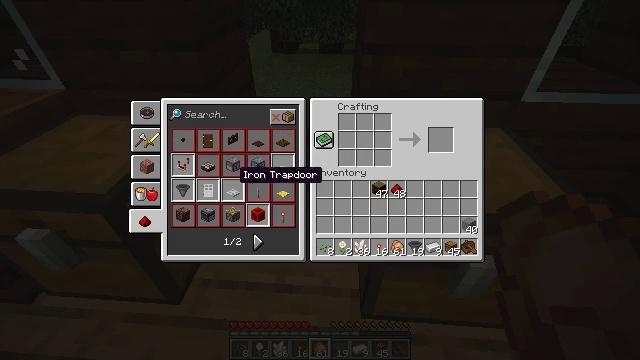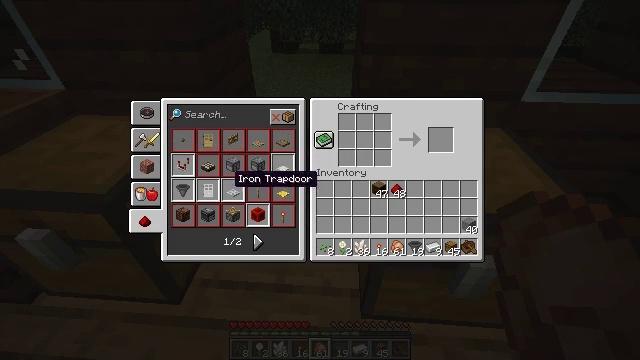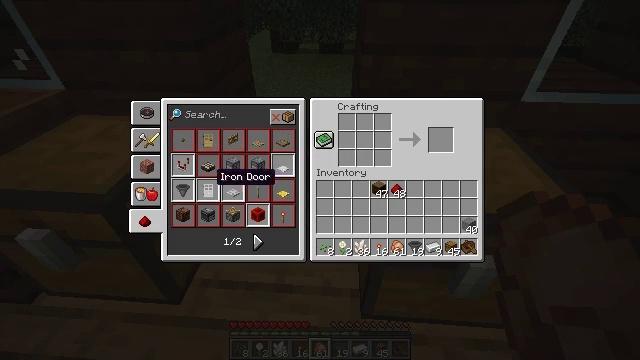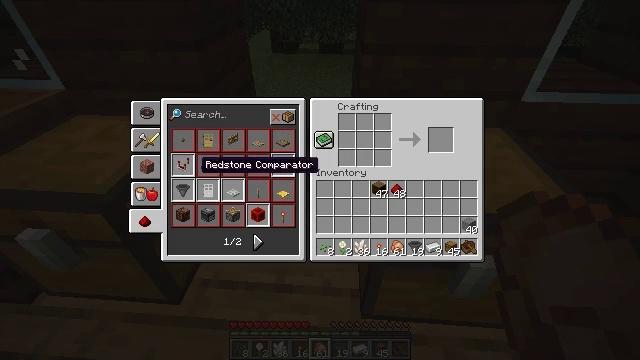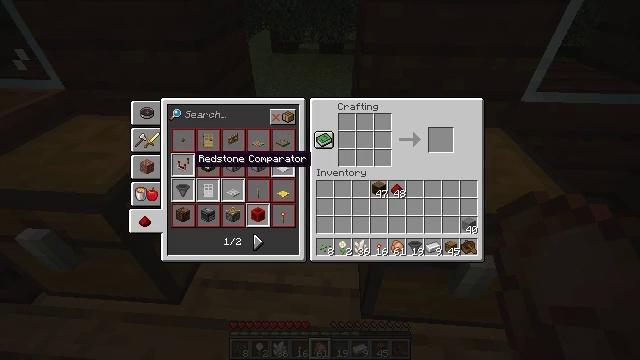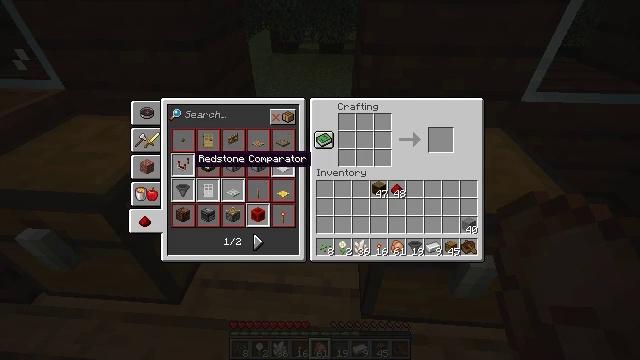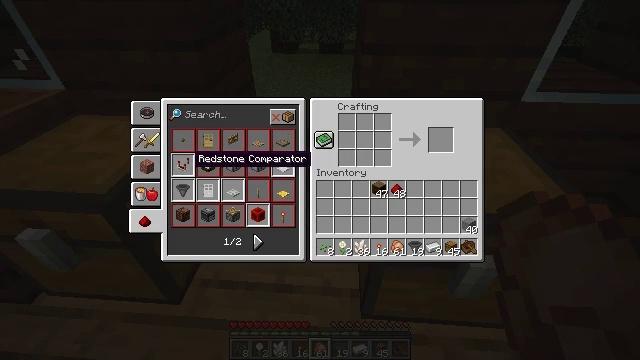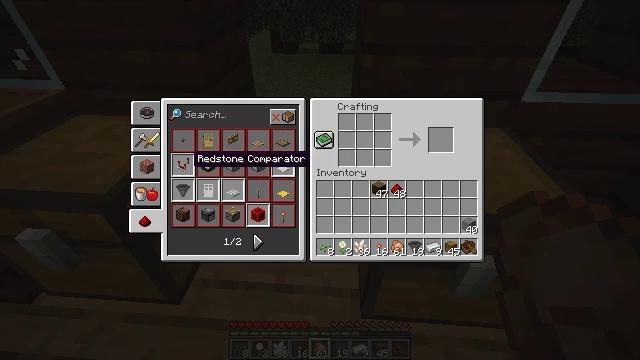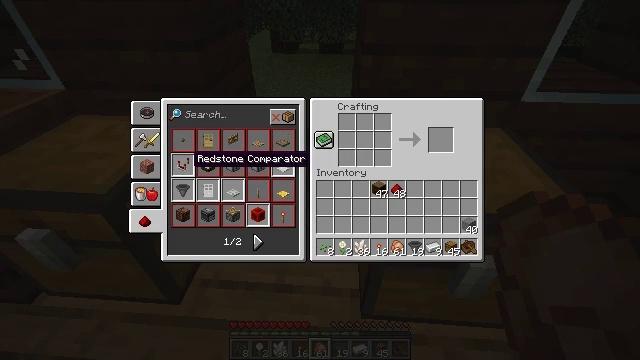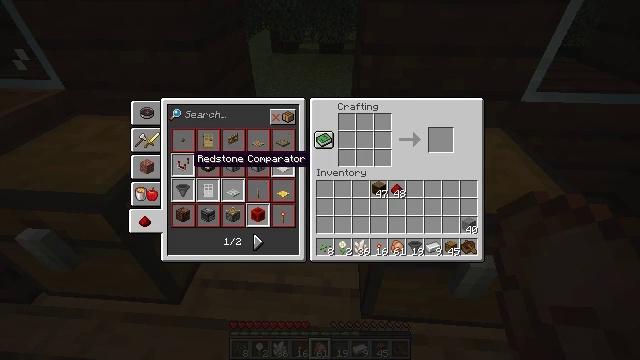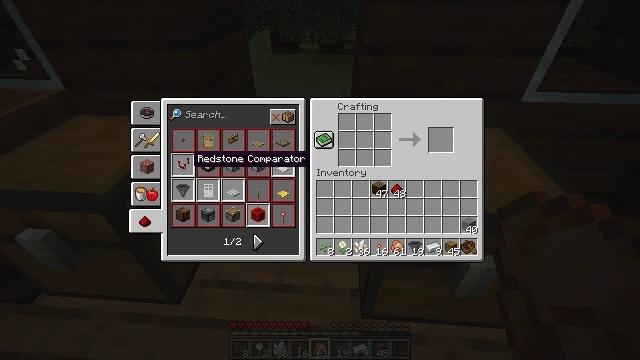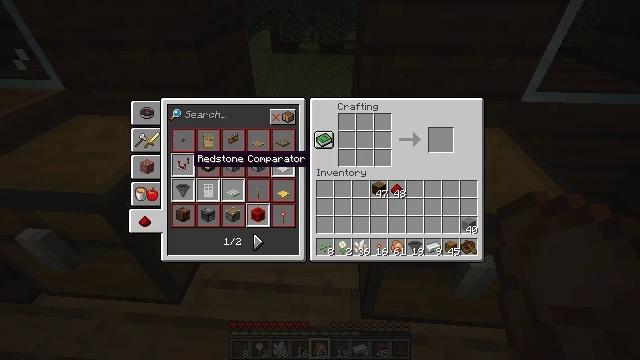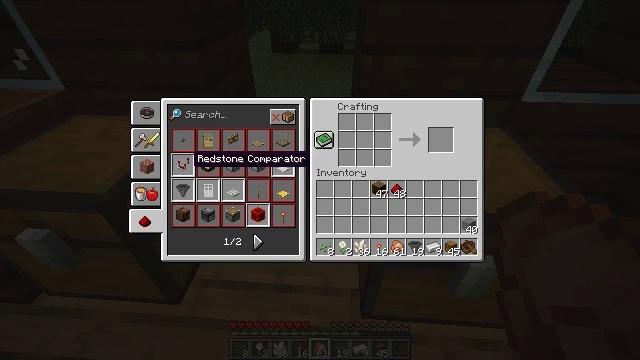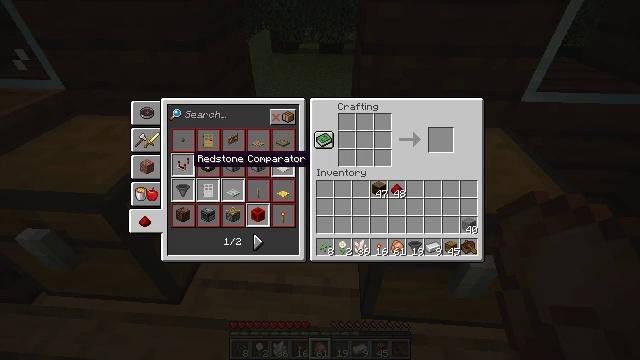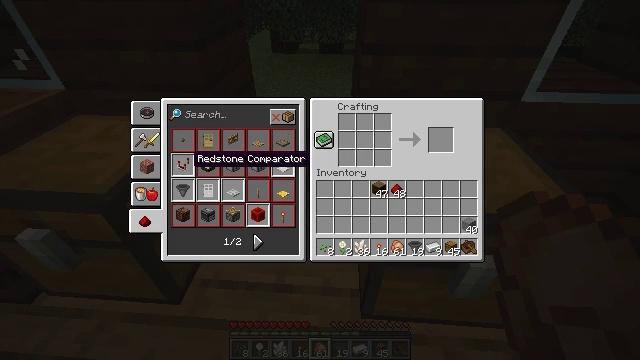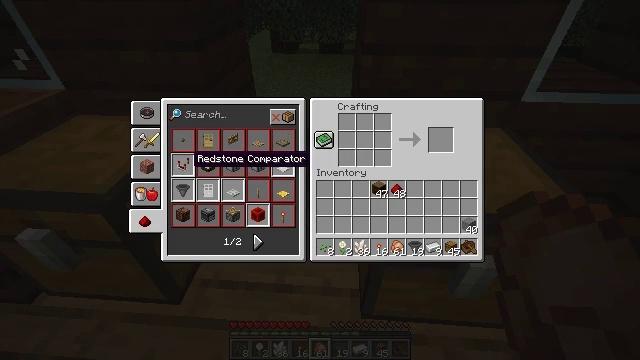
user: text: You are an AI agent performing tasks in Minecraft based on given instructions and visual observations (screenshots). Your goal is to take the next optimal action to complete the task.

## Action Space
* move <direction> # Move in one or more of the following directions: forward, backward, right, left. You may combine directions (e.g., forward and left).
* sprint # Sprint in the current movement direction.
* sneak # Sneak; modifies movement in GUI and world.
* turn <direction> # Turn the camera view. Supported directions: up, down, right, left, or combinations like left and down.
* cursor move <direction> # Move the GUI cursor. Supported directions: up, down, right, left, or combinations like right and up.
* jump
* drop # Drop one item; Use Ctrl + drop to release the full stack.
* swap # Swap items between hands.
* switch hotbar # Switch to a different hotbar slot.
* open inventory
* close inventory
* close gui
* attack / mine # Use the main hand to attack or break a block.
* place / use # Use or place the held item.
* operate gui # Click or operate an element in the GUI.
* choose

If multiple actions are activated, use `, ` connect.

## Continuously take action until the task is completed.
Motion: motion action
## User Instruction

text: Combine redstone torches, stone, and nether quartz to make a comparator.
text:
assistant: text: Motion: no_op
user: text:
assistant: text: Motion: cursor move left
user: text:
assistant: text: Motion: cursor move left and up
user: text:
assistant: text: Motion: cursor move left
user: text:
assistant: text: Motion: no_op
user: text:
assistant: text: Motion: no_op
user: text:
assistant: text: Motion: no_op
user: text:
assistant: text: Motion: no_op
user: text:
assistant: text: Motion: no_op
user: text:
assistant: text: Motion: no_op
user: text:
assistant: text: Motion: operate gui
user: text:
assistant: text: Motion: operate gui
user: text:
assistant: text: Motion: no_op
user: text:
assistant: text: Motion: no_op
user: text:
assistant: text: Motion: no_op
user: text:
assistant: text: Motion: no_op
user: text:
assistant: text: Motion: no_op
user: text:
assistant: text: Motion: no_op
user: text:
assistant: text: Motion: no_op
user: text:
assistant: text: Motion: no_op
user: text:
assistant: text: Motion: no_op
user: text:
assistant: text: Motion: no_op
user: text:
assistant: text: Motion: no_op
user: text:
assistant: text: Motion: no_op
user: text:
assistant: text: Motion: no_op
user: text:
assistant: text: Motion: no_op
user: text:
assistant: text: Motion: no_op
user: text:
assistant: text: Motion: no_op
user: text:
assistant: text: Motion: no_op
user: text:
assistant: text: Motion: no_op